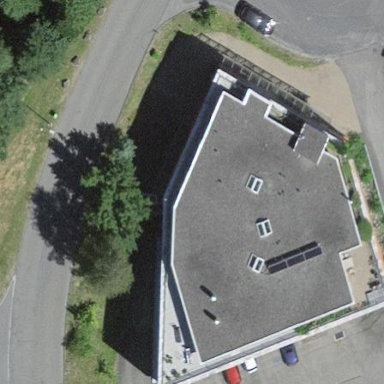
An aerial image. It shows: Commercial building.